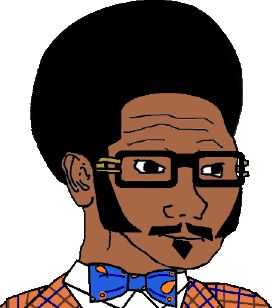
Label: 5_Blackjak